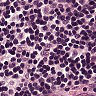
Metastatic tissue present: no